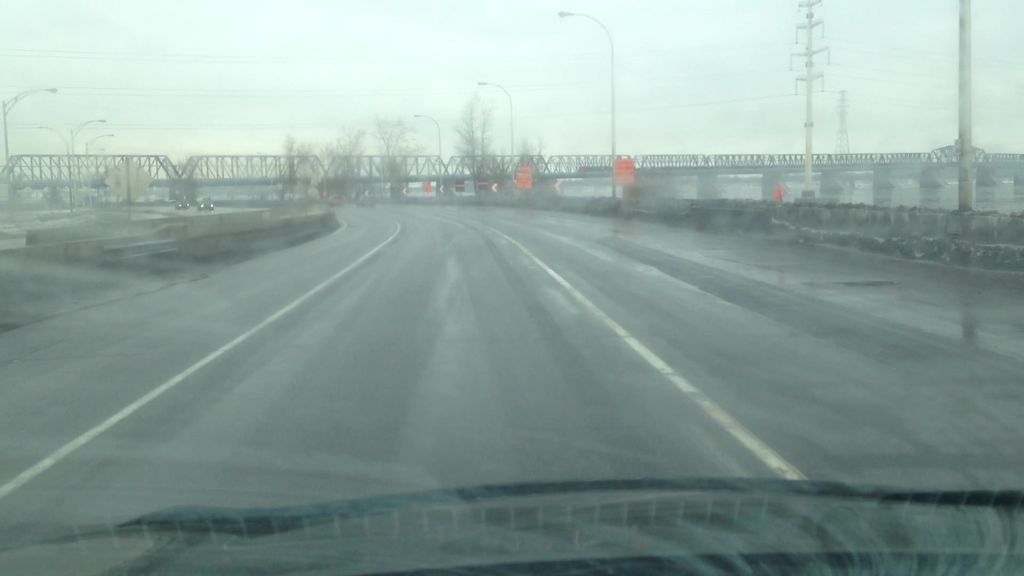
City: montreal